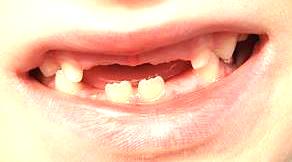
Condition: hypodontia